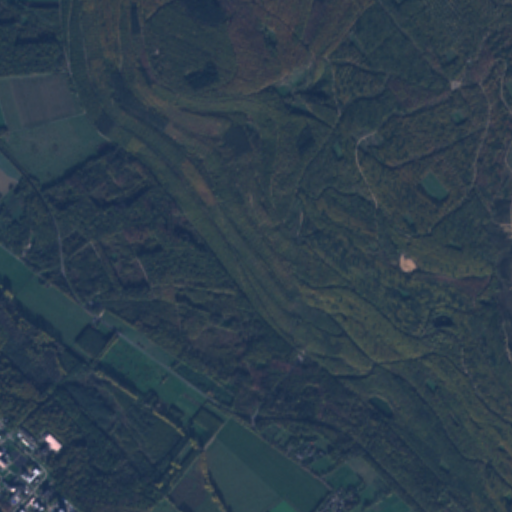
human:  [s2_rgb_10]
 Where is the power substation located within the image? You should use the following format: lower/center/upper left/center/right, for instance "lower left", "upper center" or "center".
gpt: The power substation is located in the lower left of the image.
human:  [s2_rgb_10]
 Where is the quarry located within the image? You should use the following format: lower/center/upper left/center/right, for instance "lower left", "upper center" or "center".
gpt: The quarry is located in the lower right of the image.
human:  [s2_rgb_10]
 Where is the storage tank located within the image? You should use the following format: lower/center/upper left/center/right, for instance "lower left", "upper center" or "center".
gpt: The storage tank is located in the lower left of the image.
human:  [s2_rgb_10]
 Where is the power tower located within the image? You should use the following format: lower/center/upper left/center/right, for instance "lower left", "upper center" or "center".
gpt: There is no power tower in the image.